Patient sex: M
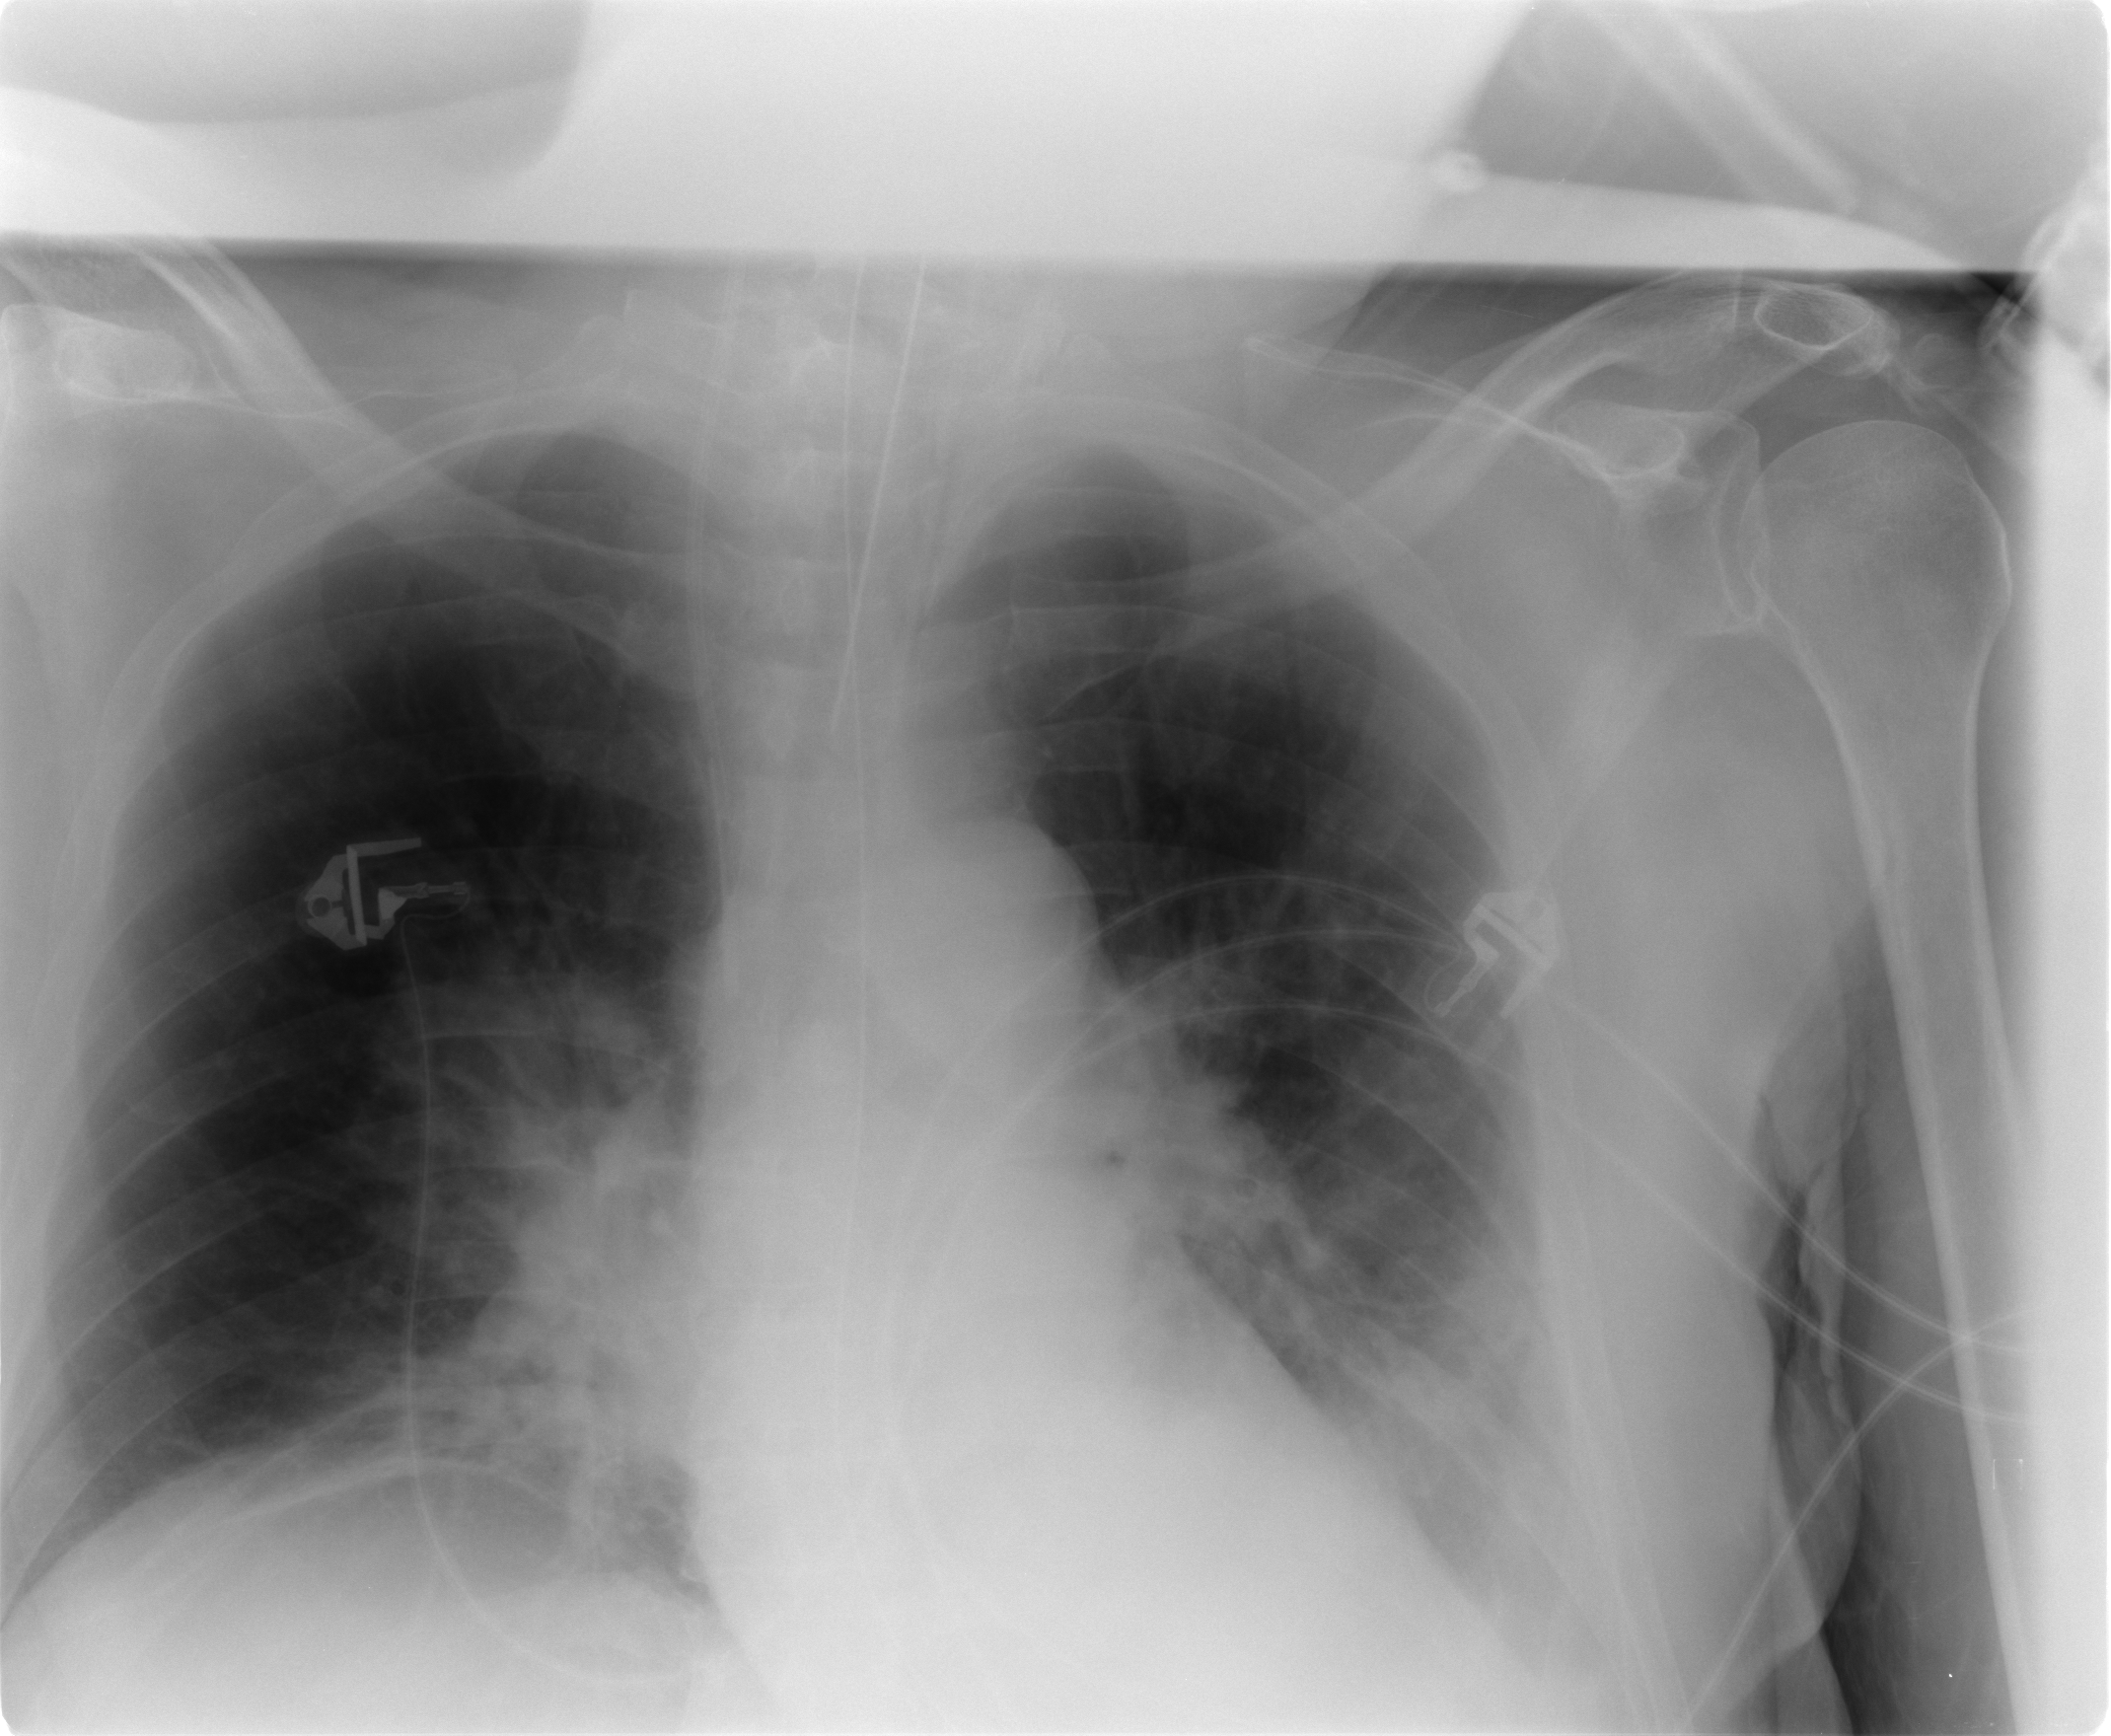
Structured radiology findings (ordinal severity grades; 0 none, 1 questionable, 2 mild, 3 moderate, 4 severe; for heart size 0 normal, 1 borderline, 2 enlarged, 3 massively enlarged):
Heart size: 0
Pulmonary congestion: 1
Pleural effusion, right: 0
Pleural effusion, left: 2
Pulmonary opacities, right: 2
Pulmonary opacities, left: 1
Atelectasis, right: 2
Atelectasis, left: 2